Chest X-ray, PA view. Patient: 53 years old, sex M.
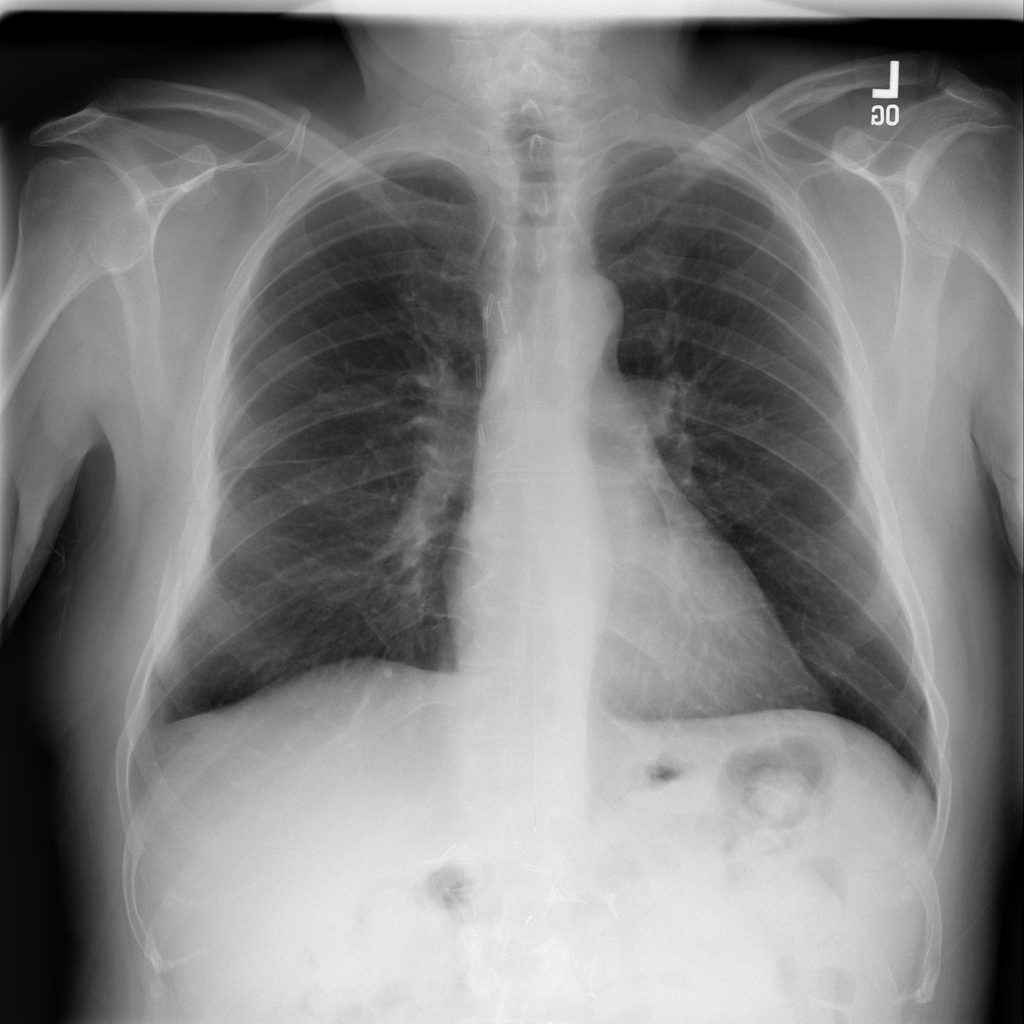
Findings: Pleural_Thickening